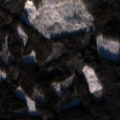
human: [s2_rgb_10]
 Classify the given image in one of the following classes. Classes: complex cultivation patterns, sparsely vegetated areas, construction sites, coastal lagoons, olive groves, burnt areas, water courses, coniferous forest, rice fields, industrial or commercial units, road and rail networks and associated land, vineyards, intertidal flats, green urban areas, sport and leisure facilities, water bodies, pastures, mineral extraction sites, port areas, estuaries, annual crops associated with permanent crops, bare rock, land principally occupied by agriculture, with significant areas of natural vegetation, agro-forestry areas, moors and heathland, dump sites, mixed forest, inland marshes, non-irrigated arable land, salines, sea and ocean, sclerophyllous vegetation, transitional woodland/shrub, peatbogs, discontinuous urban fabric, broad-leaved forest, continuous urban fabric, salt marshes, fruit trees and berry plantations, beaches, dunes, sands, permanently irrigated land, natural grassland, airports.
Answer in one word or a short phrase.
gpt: coniferous forest, transitional woodland/shrub